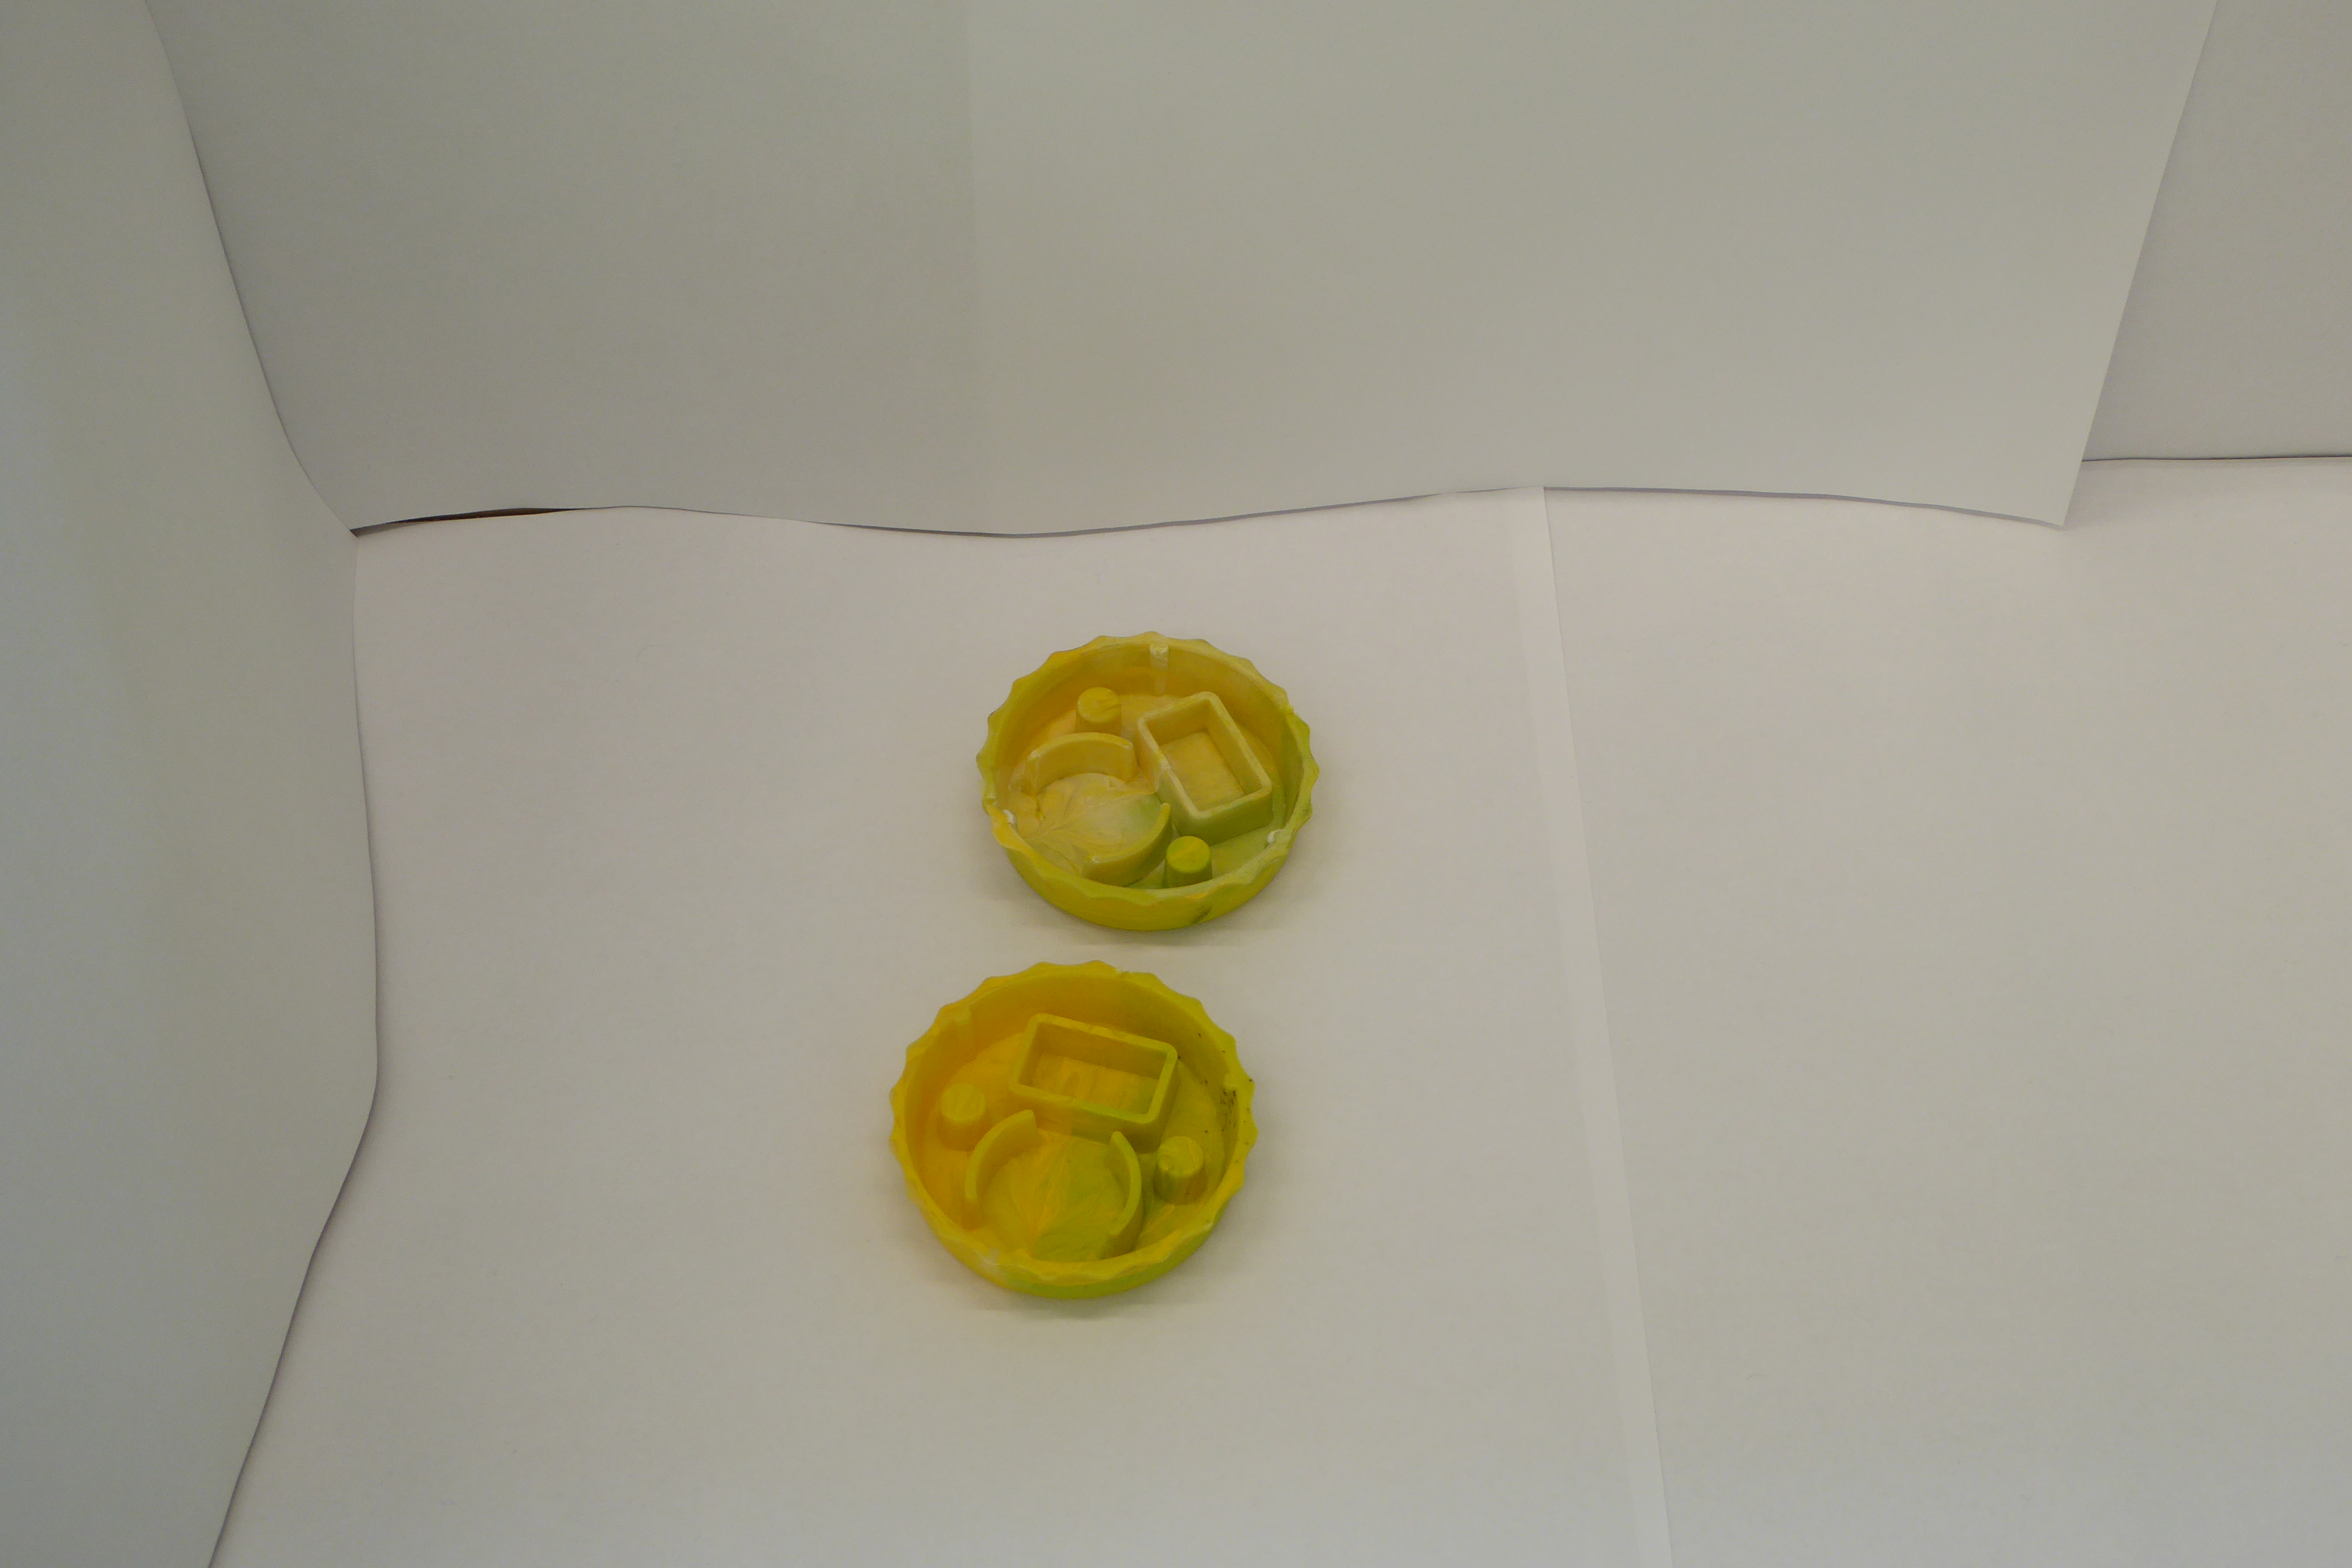
Label: Bottle Opener - Cover